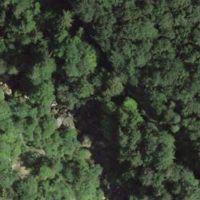
EUNIS habitat code: 44
Species observed at this site:
Leucojum vernum
Cardamine heptaphylla